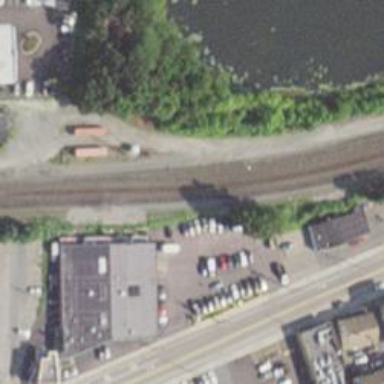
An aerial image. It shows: Railway siding with rails.